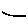
Label: line